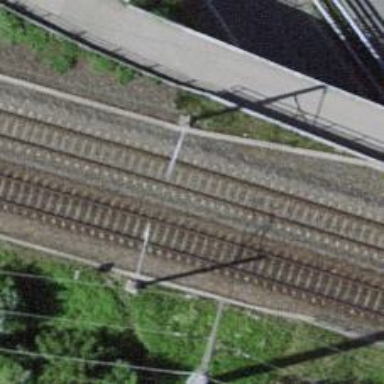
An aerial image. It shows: Bridge over railway with electrified contact lines.